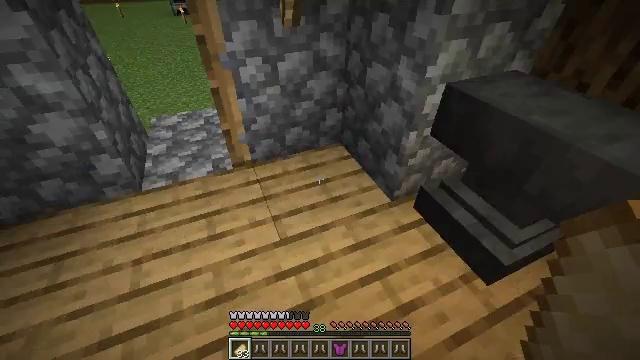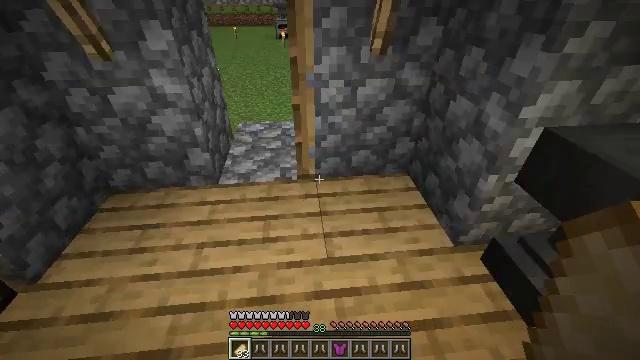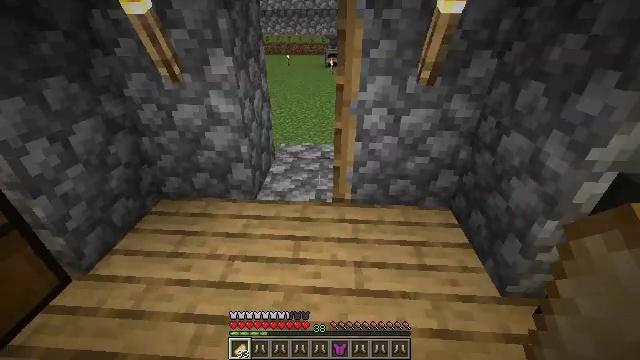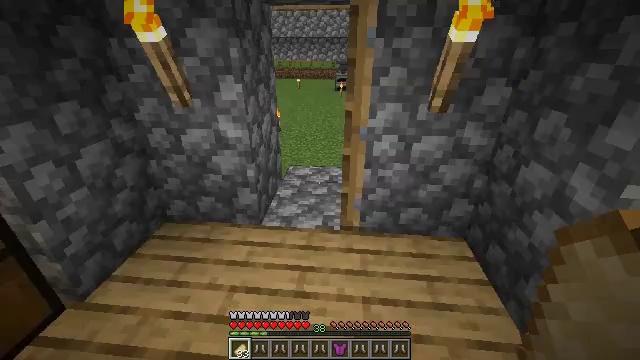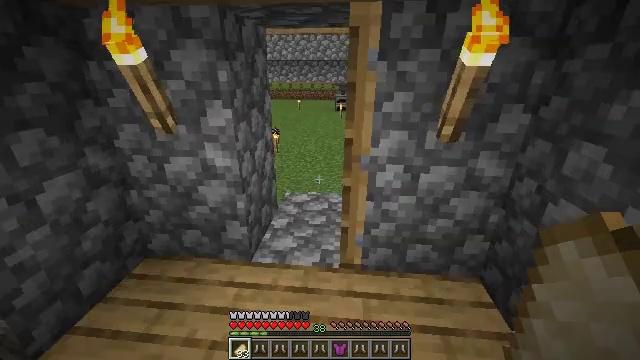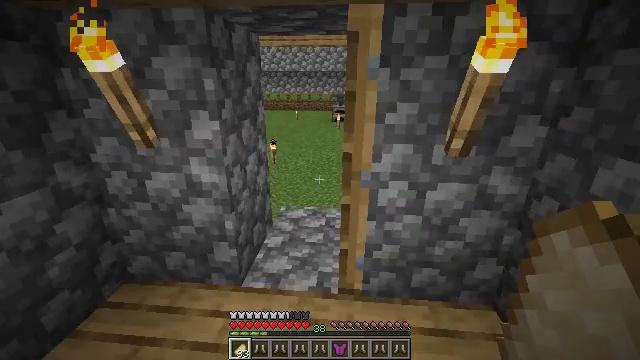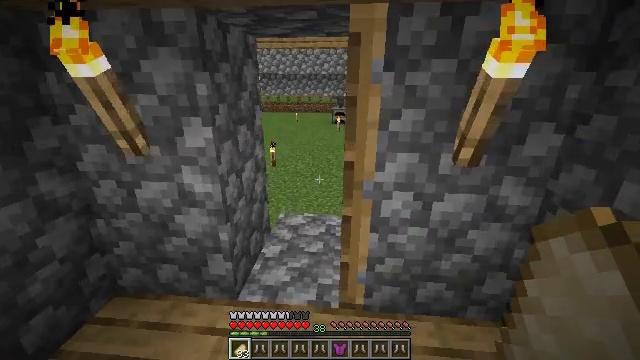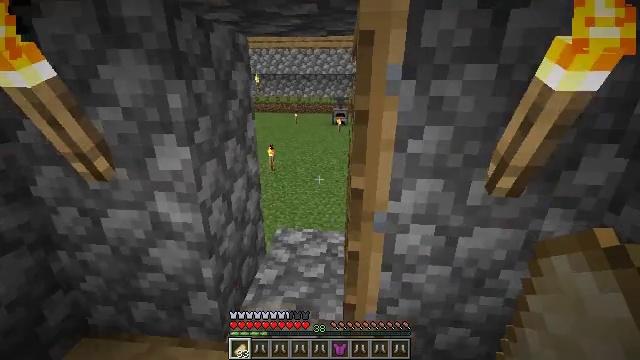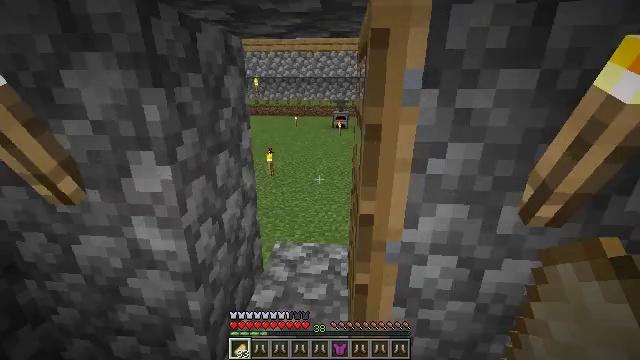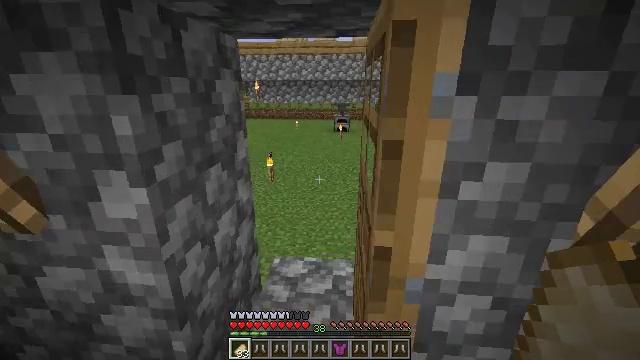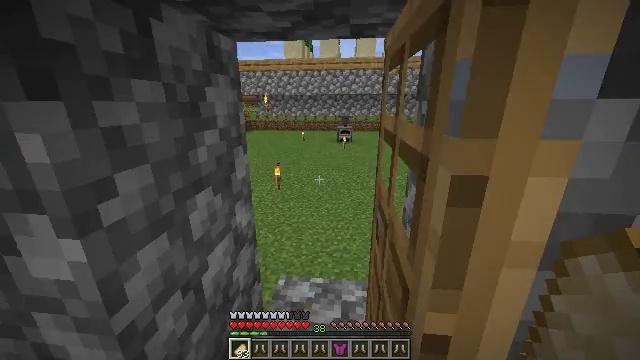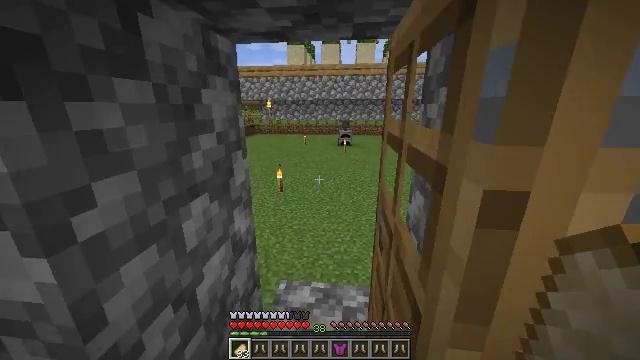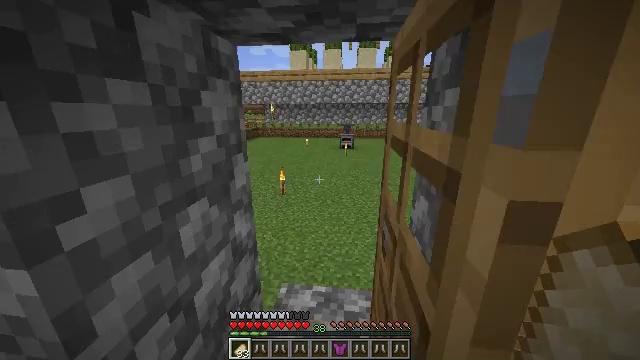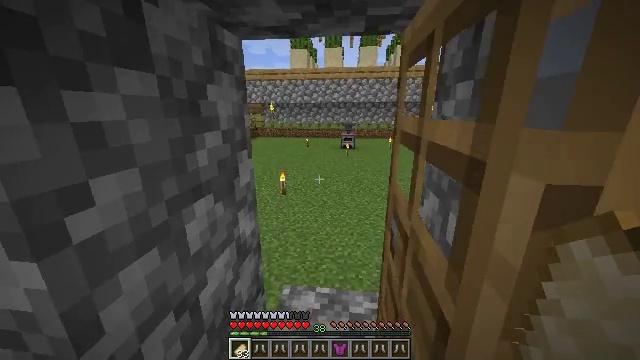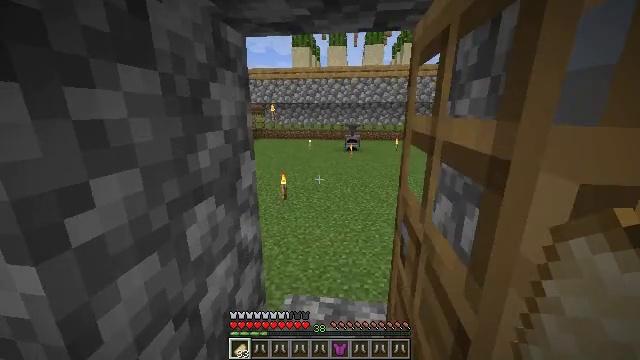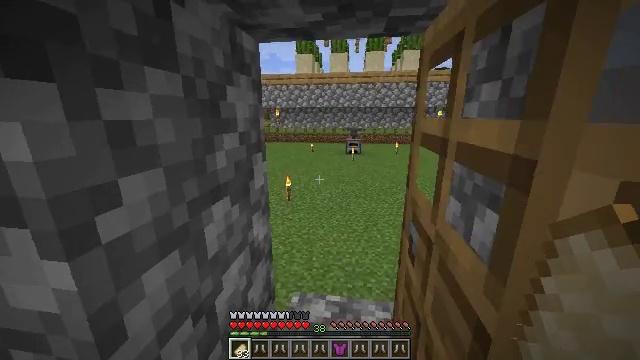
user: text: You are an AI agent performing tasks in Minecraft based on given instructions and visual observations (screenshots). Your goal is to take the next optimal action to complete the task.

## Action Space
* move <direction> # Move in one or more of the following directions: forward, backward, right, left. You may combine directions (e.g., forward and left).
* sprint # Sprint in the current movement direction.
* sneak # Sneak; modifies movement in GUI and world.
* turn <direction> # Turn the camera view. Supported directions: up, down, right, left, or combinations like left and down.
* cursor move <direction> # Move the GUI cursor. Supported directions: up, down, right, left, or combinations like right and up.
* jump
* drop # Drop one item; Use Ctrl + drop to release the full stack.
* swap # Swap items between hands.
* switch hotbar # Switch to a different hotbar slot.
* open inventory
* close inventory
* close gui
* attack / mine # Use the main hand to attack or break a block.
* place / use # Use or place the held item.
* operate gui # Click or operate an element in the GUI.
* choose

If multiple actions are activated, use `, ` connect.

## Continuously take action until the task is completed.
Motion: motion action
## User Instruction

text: Remove a pair of leather boots from the inventory.
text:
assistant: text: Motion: turn left and up
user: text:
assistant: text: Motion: move forward, turn left and up
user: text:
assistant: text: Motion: move forward, turn left and up
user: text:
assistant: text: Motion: move forward, turn up
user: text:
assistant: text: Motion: move forward, turn up
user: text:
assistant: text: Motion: move forward
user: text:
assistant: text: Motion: move forward
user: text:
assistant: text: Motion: move forward
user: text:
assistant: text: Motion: move forward, sprint
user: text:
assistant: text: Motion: move forward, sprint, turn left and up
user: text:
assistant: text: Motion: move forward, sprint
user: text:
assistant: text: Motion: move forward, sprint
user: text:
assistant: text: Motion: move forward
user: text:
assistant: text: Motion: move forward
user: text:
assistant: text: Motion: move forward
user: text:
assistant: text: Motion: move forward, sprint
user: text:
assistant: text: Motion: move forward, sprint
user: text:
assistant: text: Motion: move forward, sprint, turn left
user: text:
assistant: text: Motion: move forward, sprint, turn left and up
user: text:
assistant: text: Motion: move forward
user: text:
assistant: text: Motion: move forward
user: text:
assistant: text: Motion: move forward, turn right
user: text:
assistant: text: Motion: move forward, sprint, turn right
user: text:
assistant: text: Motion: move forward, sprint
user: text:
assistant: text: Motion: move forward, sprint
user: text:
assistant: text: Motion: move forward
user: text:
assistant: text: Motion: move forward
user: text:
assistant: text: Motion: move forward, turn right
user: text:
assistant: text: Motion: move forward, sprint, turn left and up
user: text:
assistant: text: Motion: move forward, sprint, turn left